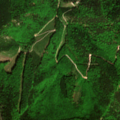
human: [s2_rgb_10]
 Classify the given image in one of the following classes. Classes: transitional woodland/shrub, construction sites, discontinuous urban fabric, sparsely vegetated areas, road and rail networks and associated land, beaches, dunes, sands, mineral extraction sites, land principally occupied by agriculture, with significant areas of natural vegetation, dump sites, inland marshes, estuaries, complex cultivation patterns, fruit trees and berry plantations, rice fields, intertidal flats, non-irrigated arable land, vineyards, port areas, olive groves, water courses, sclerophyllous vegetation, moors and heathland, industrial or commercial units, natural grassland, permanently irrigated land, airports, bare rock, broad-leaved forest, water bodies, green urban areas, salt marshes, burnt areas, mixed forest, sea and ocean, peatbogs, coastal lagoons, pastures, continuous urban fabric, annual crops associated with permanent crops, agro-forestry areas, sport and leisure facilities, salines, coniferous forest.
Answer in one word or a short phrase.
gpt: coniferous forest, mixed forest